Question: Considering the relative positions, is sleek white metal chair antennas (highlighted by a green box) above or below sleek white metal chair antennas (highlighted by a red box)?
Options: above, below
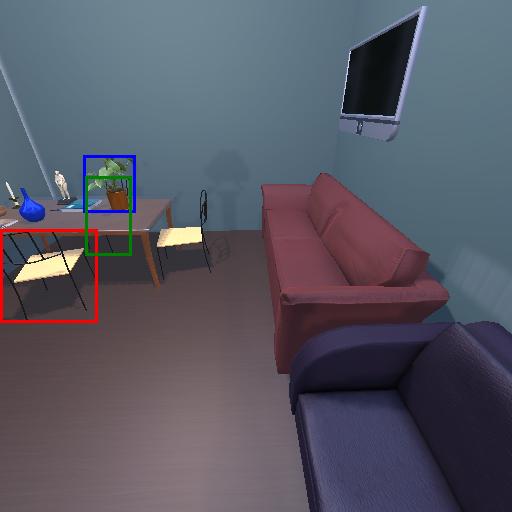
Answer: above